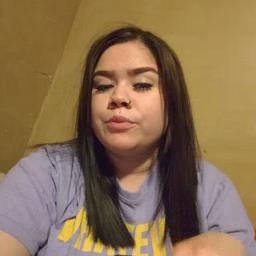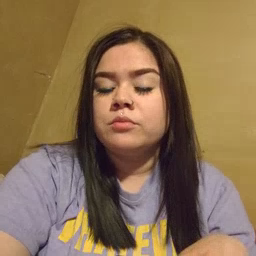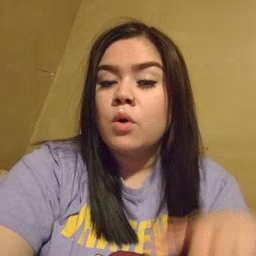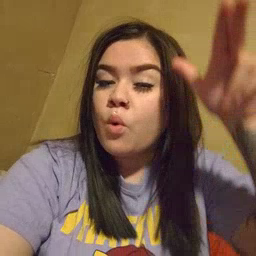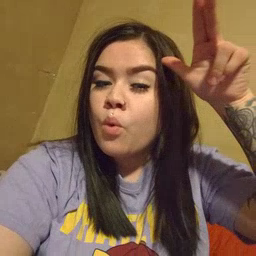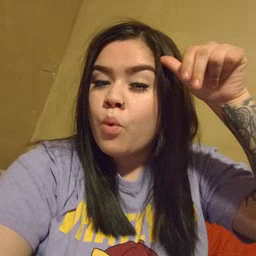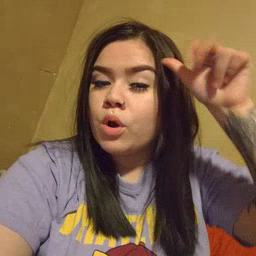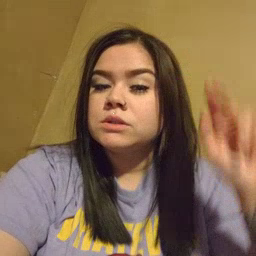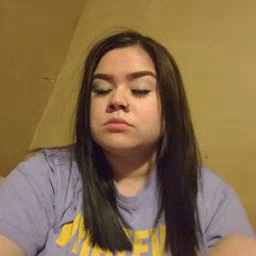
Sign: horse